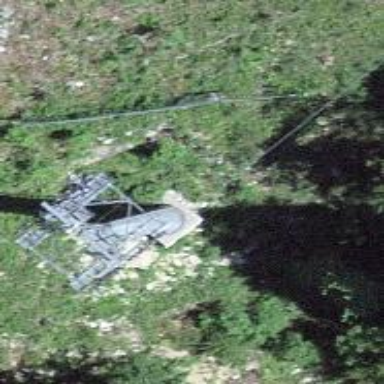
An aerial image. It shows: Pylon used for aerialway.